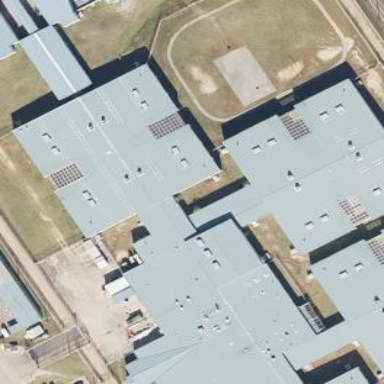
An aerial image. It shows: Prison building.